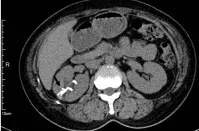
Computed tomography image of the intrarenal foreign body (arrow) and its relationship with right double J ureter stent (arrowheads). Transverse cut.
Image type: radiology (ct)